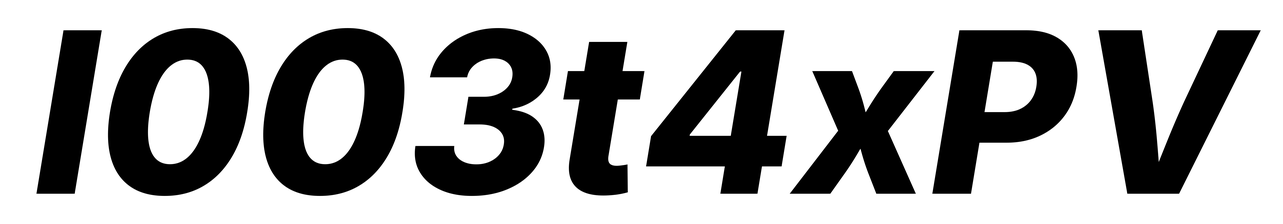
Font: Inter-Italic_ExtraBold_Italic